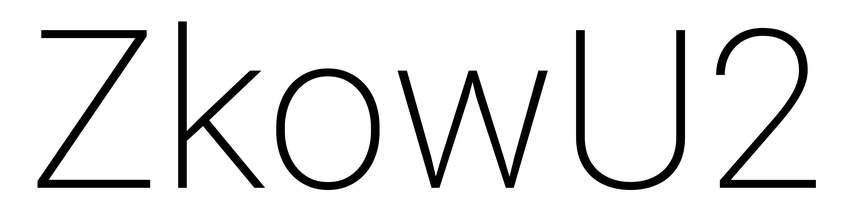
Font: Roboto_ExtraLight